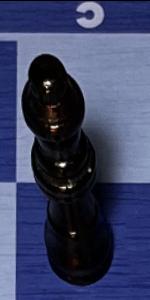
Label: Queen_Black